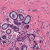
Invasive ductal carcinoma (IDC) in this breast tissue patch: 0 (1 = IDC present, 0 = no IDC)